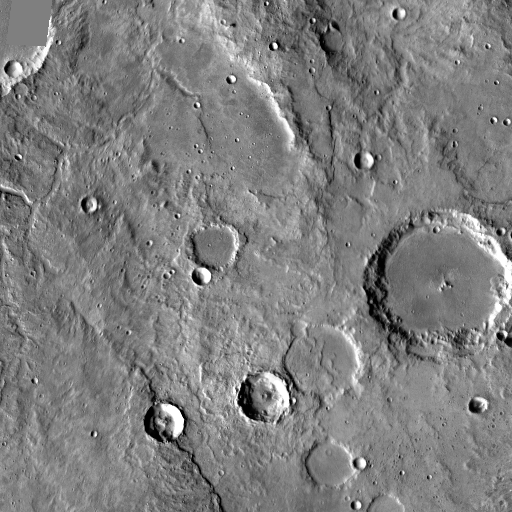
Crater classes present: Background, Other, Layered, Buried, Secondary